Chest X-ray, PA view. Patient: 28 years old, sex M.
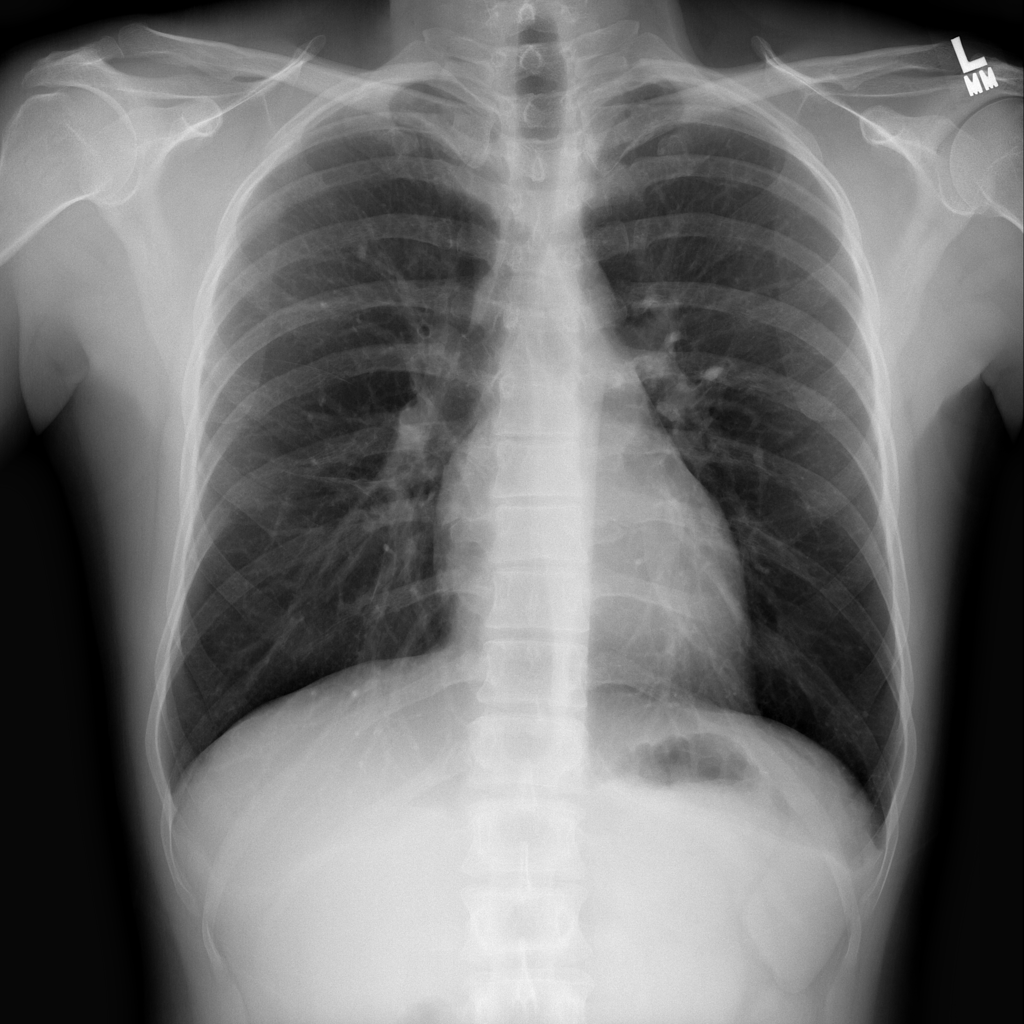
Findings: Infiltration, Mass